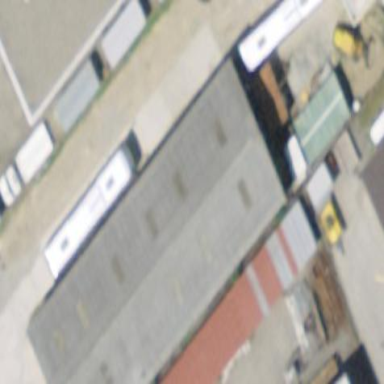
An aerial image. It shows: Gabled building.